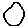
Label: circle